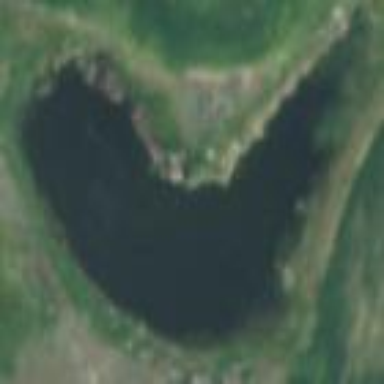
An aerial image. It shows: Reservoir.